Question: I've got a poorly designed table, that has a mixture of rows and columns, where it probably should have had 1 row with many many columns or some other design entirely. But that mistake was 20 years ago, on someone else's watch.
Right now I'm accomplishing the view I want with a myriad of self-joins. This is painfully slow.
The following will set up how I'm doing at the moment:
'''
declare @client table
(
clientNumber int,
name varchar(10)
)
insert into @client values (1, 'Bob');
insert into @client values (2, 'Alice');
declare @options table
(
clientNumber int,
optionKey varchar(4),
optionValue1 int,
optionValue2 int,
optionValue3 int
)
insert into @options values (1, 'optA', 1, 1, 0);
insert into @options values (1, 'optB', 0, 1, 0);
insert into @options values (2, 'optA', 1, 1, 1);
insert into @options values (2, 'optC', 0, 0, 1);
select c.clientNumber, c.name,
oA.optionValue1 as [Graduated],
oA.optionValue2 as [Employed],
oA.optionValue3 as [Married],
oB.optionValue1 as [HasPets],
oB.optionValue2 as [LikesThai],
oB.optionValue3 as [MathWiz],
oC.optionValue1 as [DrvLicense],
oC.optionValue2 as [Registered],
oC.optionValue3 as [Outdoorsy]
from @client c
left outer join @options oA
on oA.clientNumber = c.clientNumber and oA.optionKey = 'optA'
left outer join @options oB
on oB.clientNumber = c.clientNumber and oB.optionKey = 'optB'
left outer join @options oC
on oC.clientNumber = c.clientNumber and oC.optionKey = 'optC'
'''
For these results:

The result set is exactly what I want. Not every client has an A, B, or C record so the 'null' in the result set is fine. I can't find an example like this after a while of searching so I'm not sure 'PIVOT' is really what I'm looking for. Suggestions?
Update:
this seems to produce the same results. I'm going to test it on the much larger case to see if it's faster than all of the self-joins. (I suspect it is). I'd still like to know if I'm barking up the wrong tree with pivots.
'''
select clientNumber,
Min(Case o.optionKey when 'optA' then o.optionValue1 end) [Graduated],
Min(Case o.optionKey when 'optA' then o.optionValue2 end) [Employed],
Min(Case o.optionKey when 'optA' then o.optionValue3 end) [Married],
Min(Case o.optionKey when 'optB' then o.optionValue1 end) [HasPets],
Min(Case o.optionKey when 'optB' then o.optionValue2 end) [LikesThai],
Min(Case o.optionKey when 'optB' then o.optionValue3 end) [MathWix],
Min(Case o.optionKey when 'optC' then o.optionValue1 end) [DrvLicense],
Min(Case o.optionKey when 'optC' then o.optionValue2 end) [Registered],
Min(Case o.optionKey when 'optC' then o.optionValue3 end) [Outdoorsy]
from @options o
group by clientnumber
'''
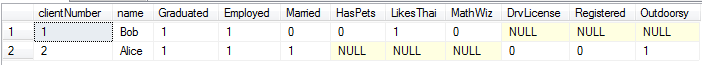
Answer: Here are a couple of options. Both solutions use a technique that pivots the data. The first solution will change your NULLs to 0.
'''
SELECT c.clientNumber, c.name,
MAX(CASE WHEN o.optionKey = 'optA' THEN o.optionValue1 ELSE 0 END) AS [Graduated],
MAX(CASE WHEN o.optionKey = 'optA' THEN o.optionValue2 ELSE 0 END) AS [Employed],
MAX(CASE WHEN o.optionKey = 'optA' THEN o.optionValue3 ELSE 0 END) AS [Married],
MAX(CASE WHEN o.optionKey = 'optB' THEN o.optionValue1 ELSE 0 END) AS [HasPets],
MAX(CASE WHEN o.optionKey = 'optB' THEN o.optionValue2 ELSE 0 END) AS [LikesThai],
MAX(CASE WHEN o.optionKey = 'optB' THEN o.optionValue3 ELSE 0 END) AS [MathWiz],
MAX(CASE WHEN o.optionKey = 'optC' THEN o.optionValue1 ELSE 0 END) AS [DrvLicense],
MAX(CASE WHEN o.optionKey = 'optC' THEN o.optionValue2 ELSE 0 END) AS [Registered],
MAX(CASE WHEN o.optionKey = 'optC' THEN o.optionValue3 ELSE 0 END) AS [Outdoorsy]
FROM @client c
LEFT OUTER JOIN @options o
ON o.clientNumber = c.clientNumber
GROUP BY c.clientNumber, c.name
ORDER BY c.clientNumber, c.name
'''
The second solution preserves the NULL values. However, it requires an explicit type conversion from BIT to TINYINT, because the MAX function fails on BIT data types.
'''
SELECT c.clientNumber, c.name,
MAX(CASE WHEN o.optionKey = 'optA' THEN CAST (o.optionValue1 AS TINYINT) END) AS [Graduated],
MAX(CASE WHEN o.optionKey = 'optA' THEN CAST (o.optionValue2 AS TINYINT) END) AS [Employed],
MAX(CASE WHEN o.optionKey = 'optA' THEN CAST (o.optionValue3 AS TINYINT) END) AS [Married],
MAX(CASE WHEN o.optionKey = 'optB' THEN CAST (o.optionValue1 AS TINYINT) END) AS [HasPets],
MAX(CASE WHEN o.optionKey = 'optB' THEN CAST (o.optionValue2 AS TINYINT) END) AS [LikesThai],
MAX(CASE WHEN o.optionKey = 'optB' THEN CAST (o.optionValue3 AS TINYINT) END) AS [MathWiz],
MAX(CASE WHEN o.optionKey = 'optC' THEN CAST (o.optionValue1 AS TINYINT) END) AS [DrvLicense],
MAX(CASE WHEN o.optionKey = 'optC' THEN CAST (o.optionValue2 AS TINYINT) END) AS [Registered],
MAX(CASE WHEN o.optionKey = 'optC' THEN CAST (o.optionValue3 AS TINYINT) END) AS [Outdoorsy]
FROM @client c
LEFT OUTER JOIN @options o
ON o.clientNumber = c.clientNumber
GROUP BY c.clientNumber, c.name
ORDER BY c.clientNumber, c.name
'''